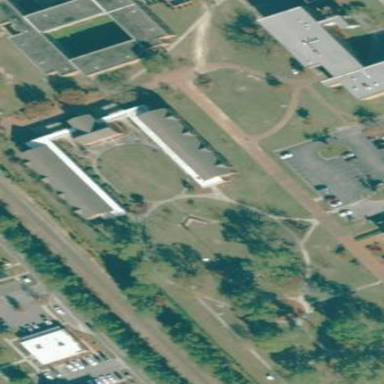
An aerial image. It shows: Dormitory building.